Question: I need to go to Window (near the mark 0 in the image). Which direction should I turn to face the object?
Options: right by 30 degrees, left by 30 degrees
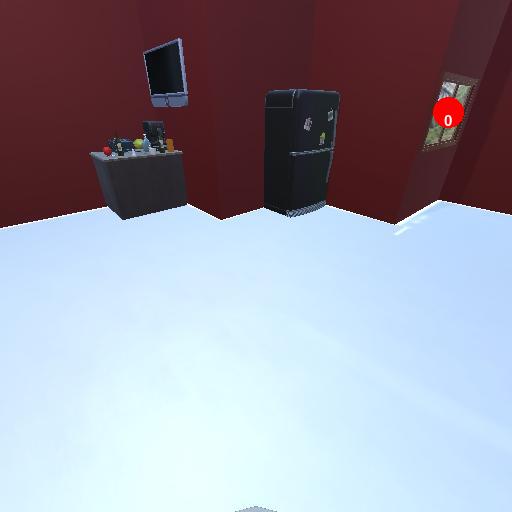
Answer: right by 30 degrees